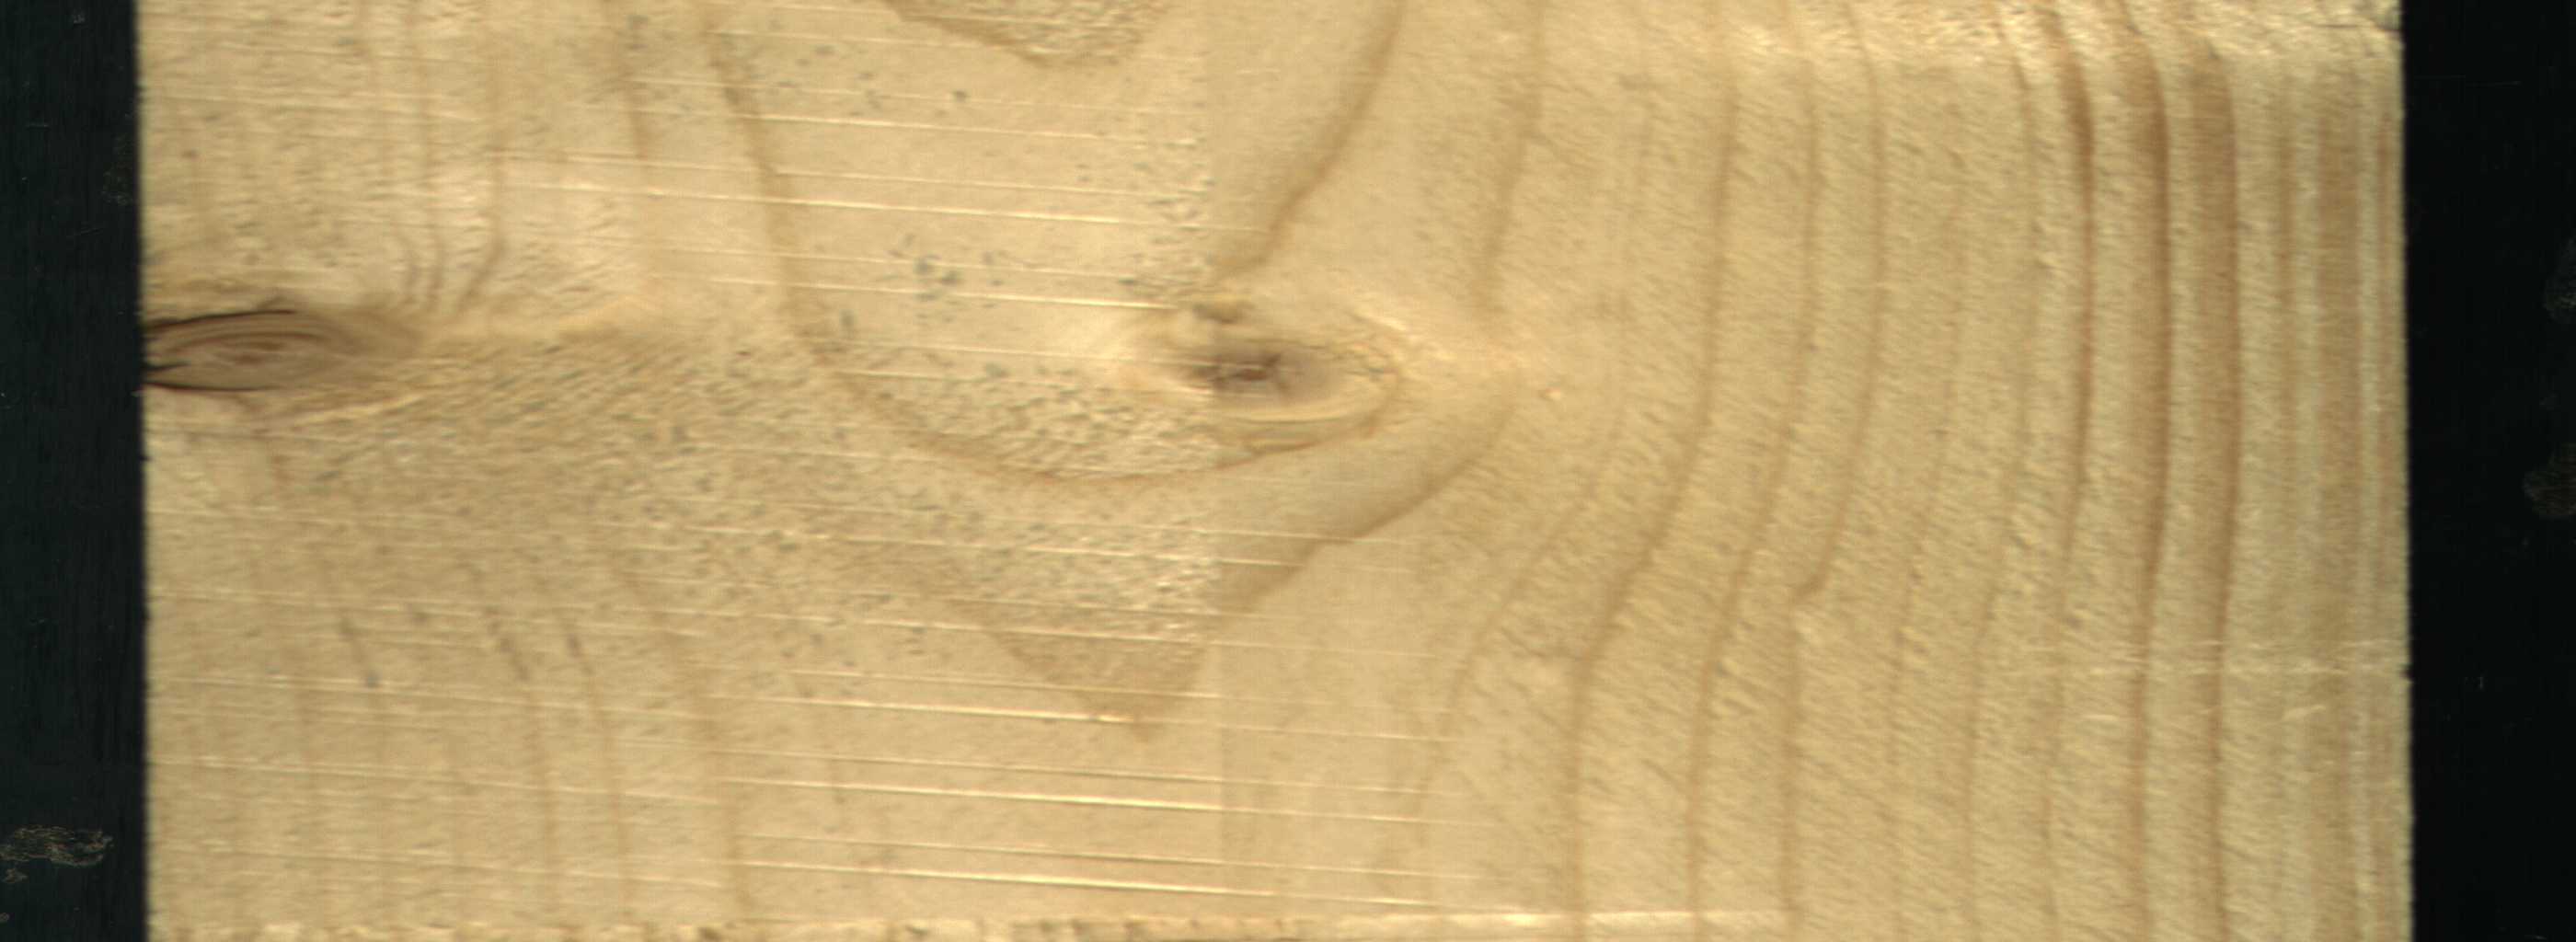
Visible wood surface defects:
Live_Knot
Live_Knot